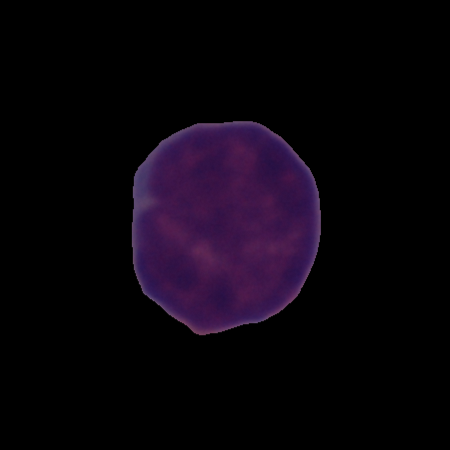
Label: cancer